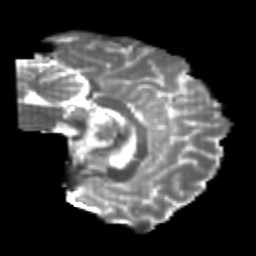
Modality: T2w
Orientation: sagittal
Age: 22
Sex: male
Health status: healthy
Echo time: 0.074 s